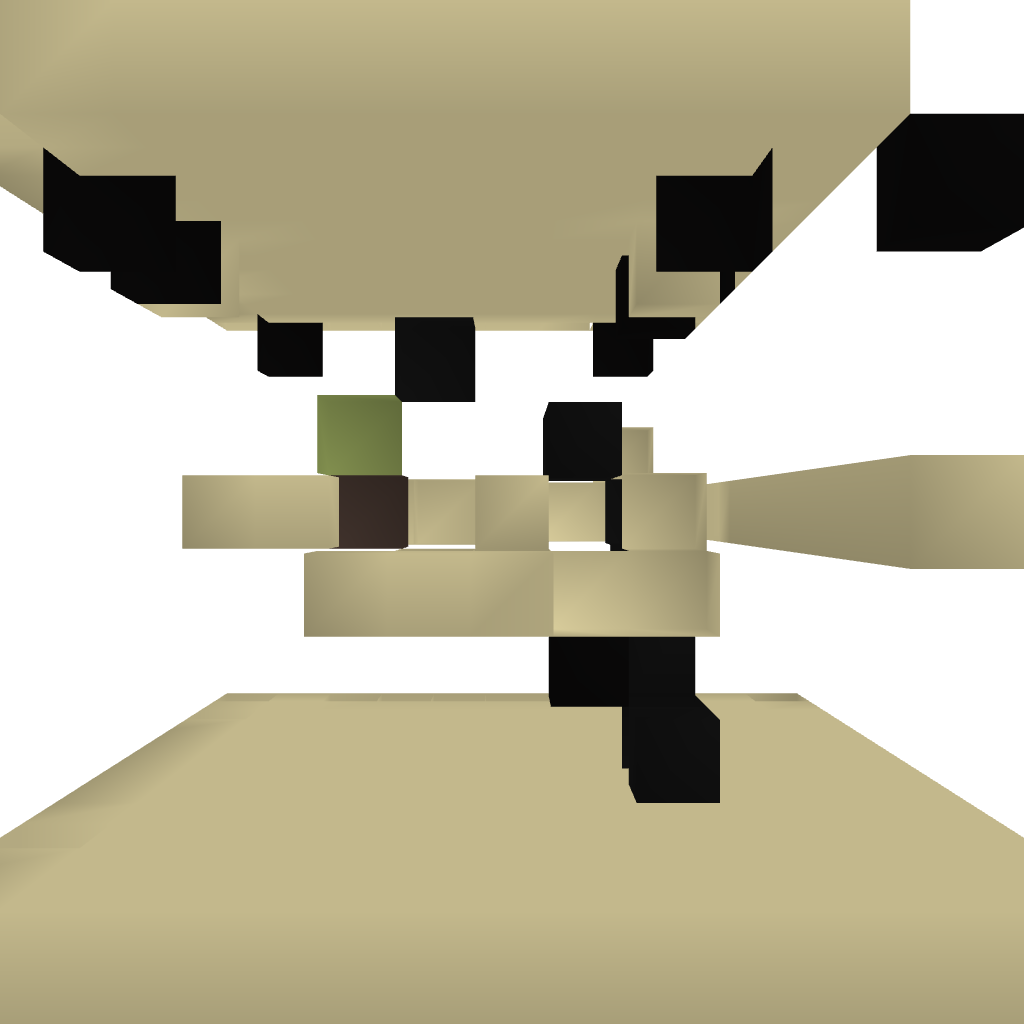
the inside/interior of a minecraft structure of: Small Redstone House